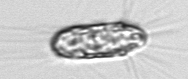
Label: Corethron_hystrix